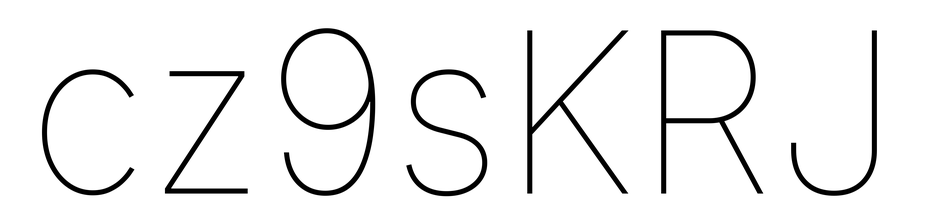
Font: Inter_Thin